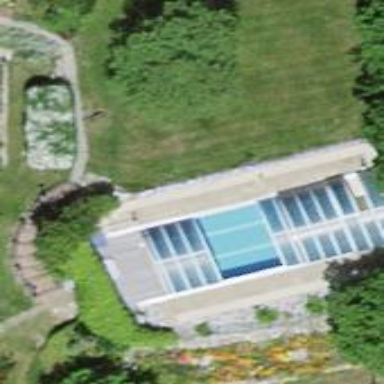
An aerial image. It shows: Swimming pool located in leisure land.